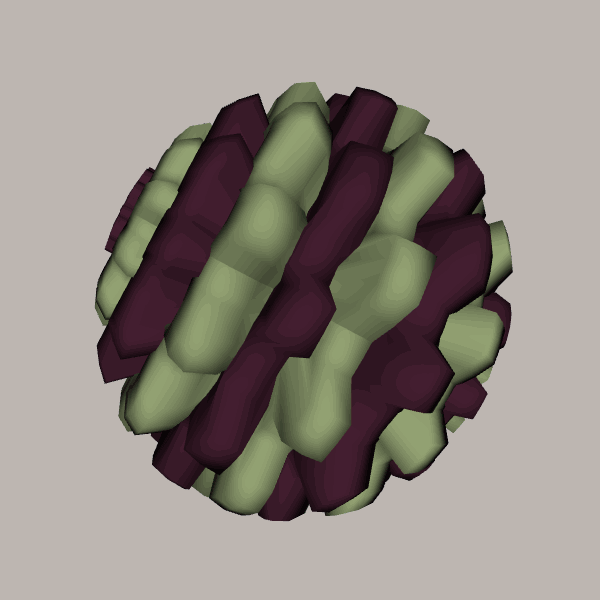
Background: light